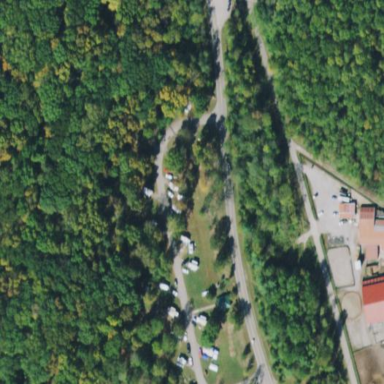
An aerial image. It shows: Caravan site for tourism.